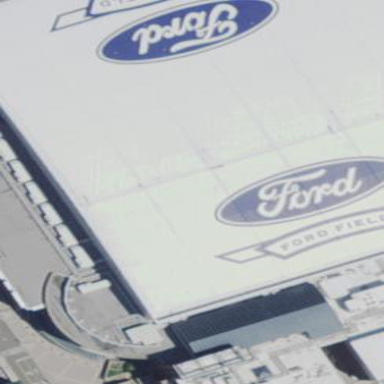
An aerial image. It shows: Stadium building with round roof oriented across.